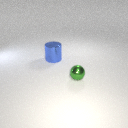
small green metal sphere in front of large blue metal cylinder